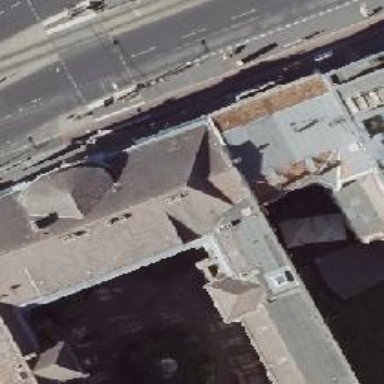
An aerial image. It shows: Building with ridge on the roof.